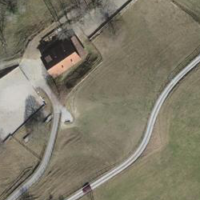
EUNIS habitat code: 24
Species observed at this site:
Geum rivale